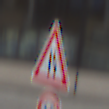
Verkehrszeichen: EinseitigVerengteFahrbahnRechts
Zusatzzeichen unten: Geschwindigkeit40
Umgebung: Outdoor, Urban
Tageszeit: Midday
Wetter: Overcast
Licht: Natural
Jahreszeit: NotSpecified
Kontrast: LowContrast